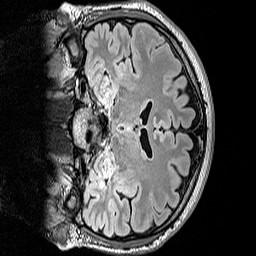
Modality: FLAIR
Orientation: coronal
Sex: male
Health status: ill
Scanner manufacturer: siemens
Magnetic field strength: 3 T
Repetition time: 5 s
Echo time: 0.388 s